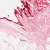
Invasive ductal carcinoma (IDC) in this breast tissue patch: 0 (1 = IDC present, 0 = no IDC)